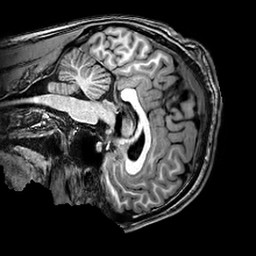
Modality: T1w
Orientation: sagittal
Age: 24
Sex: male